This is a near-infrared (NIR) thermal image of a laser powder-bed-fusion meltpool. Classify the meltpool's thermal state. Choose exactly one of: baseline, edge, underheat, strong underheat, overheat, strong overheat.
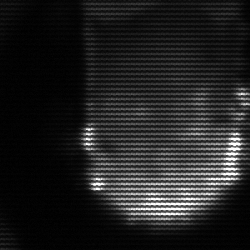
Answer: baseline